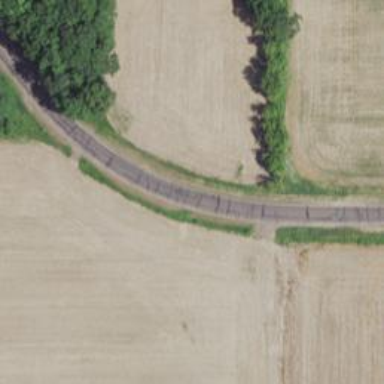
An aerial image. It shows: Secondary road.